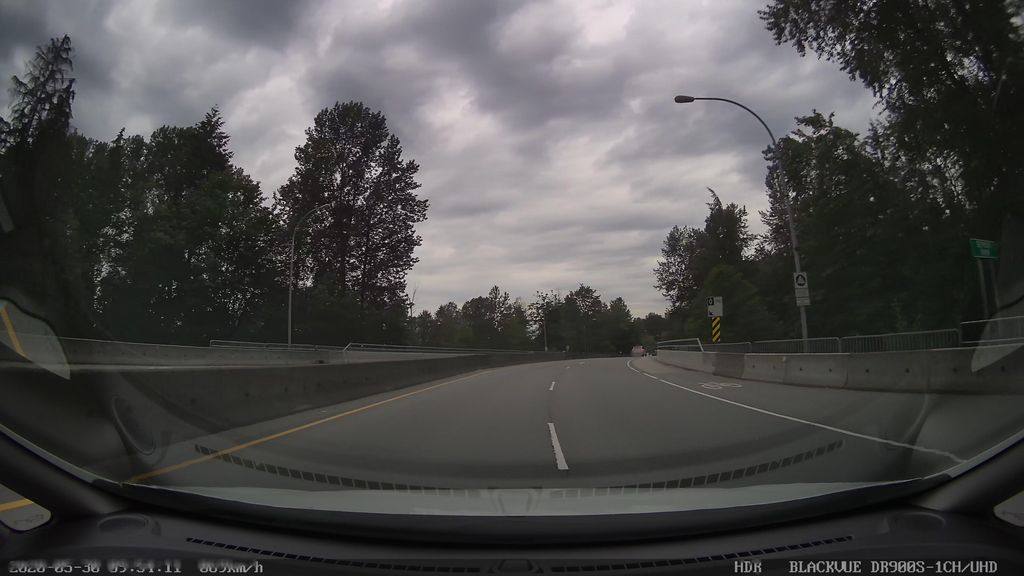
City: vancouver